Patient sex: F
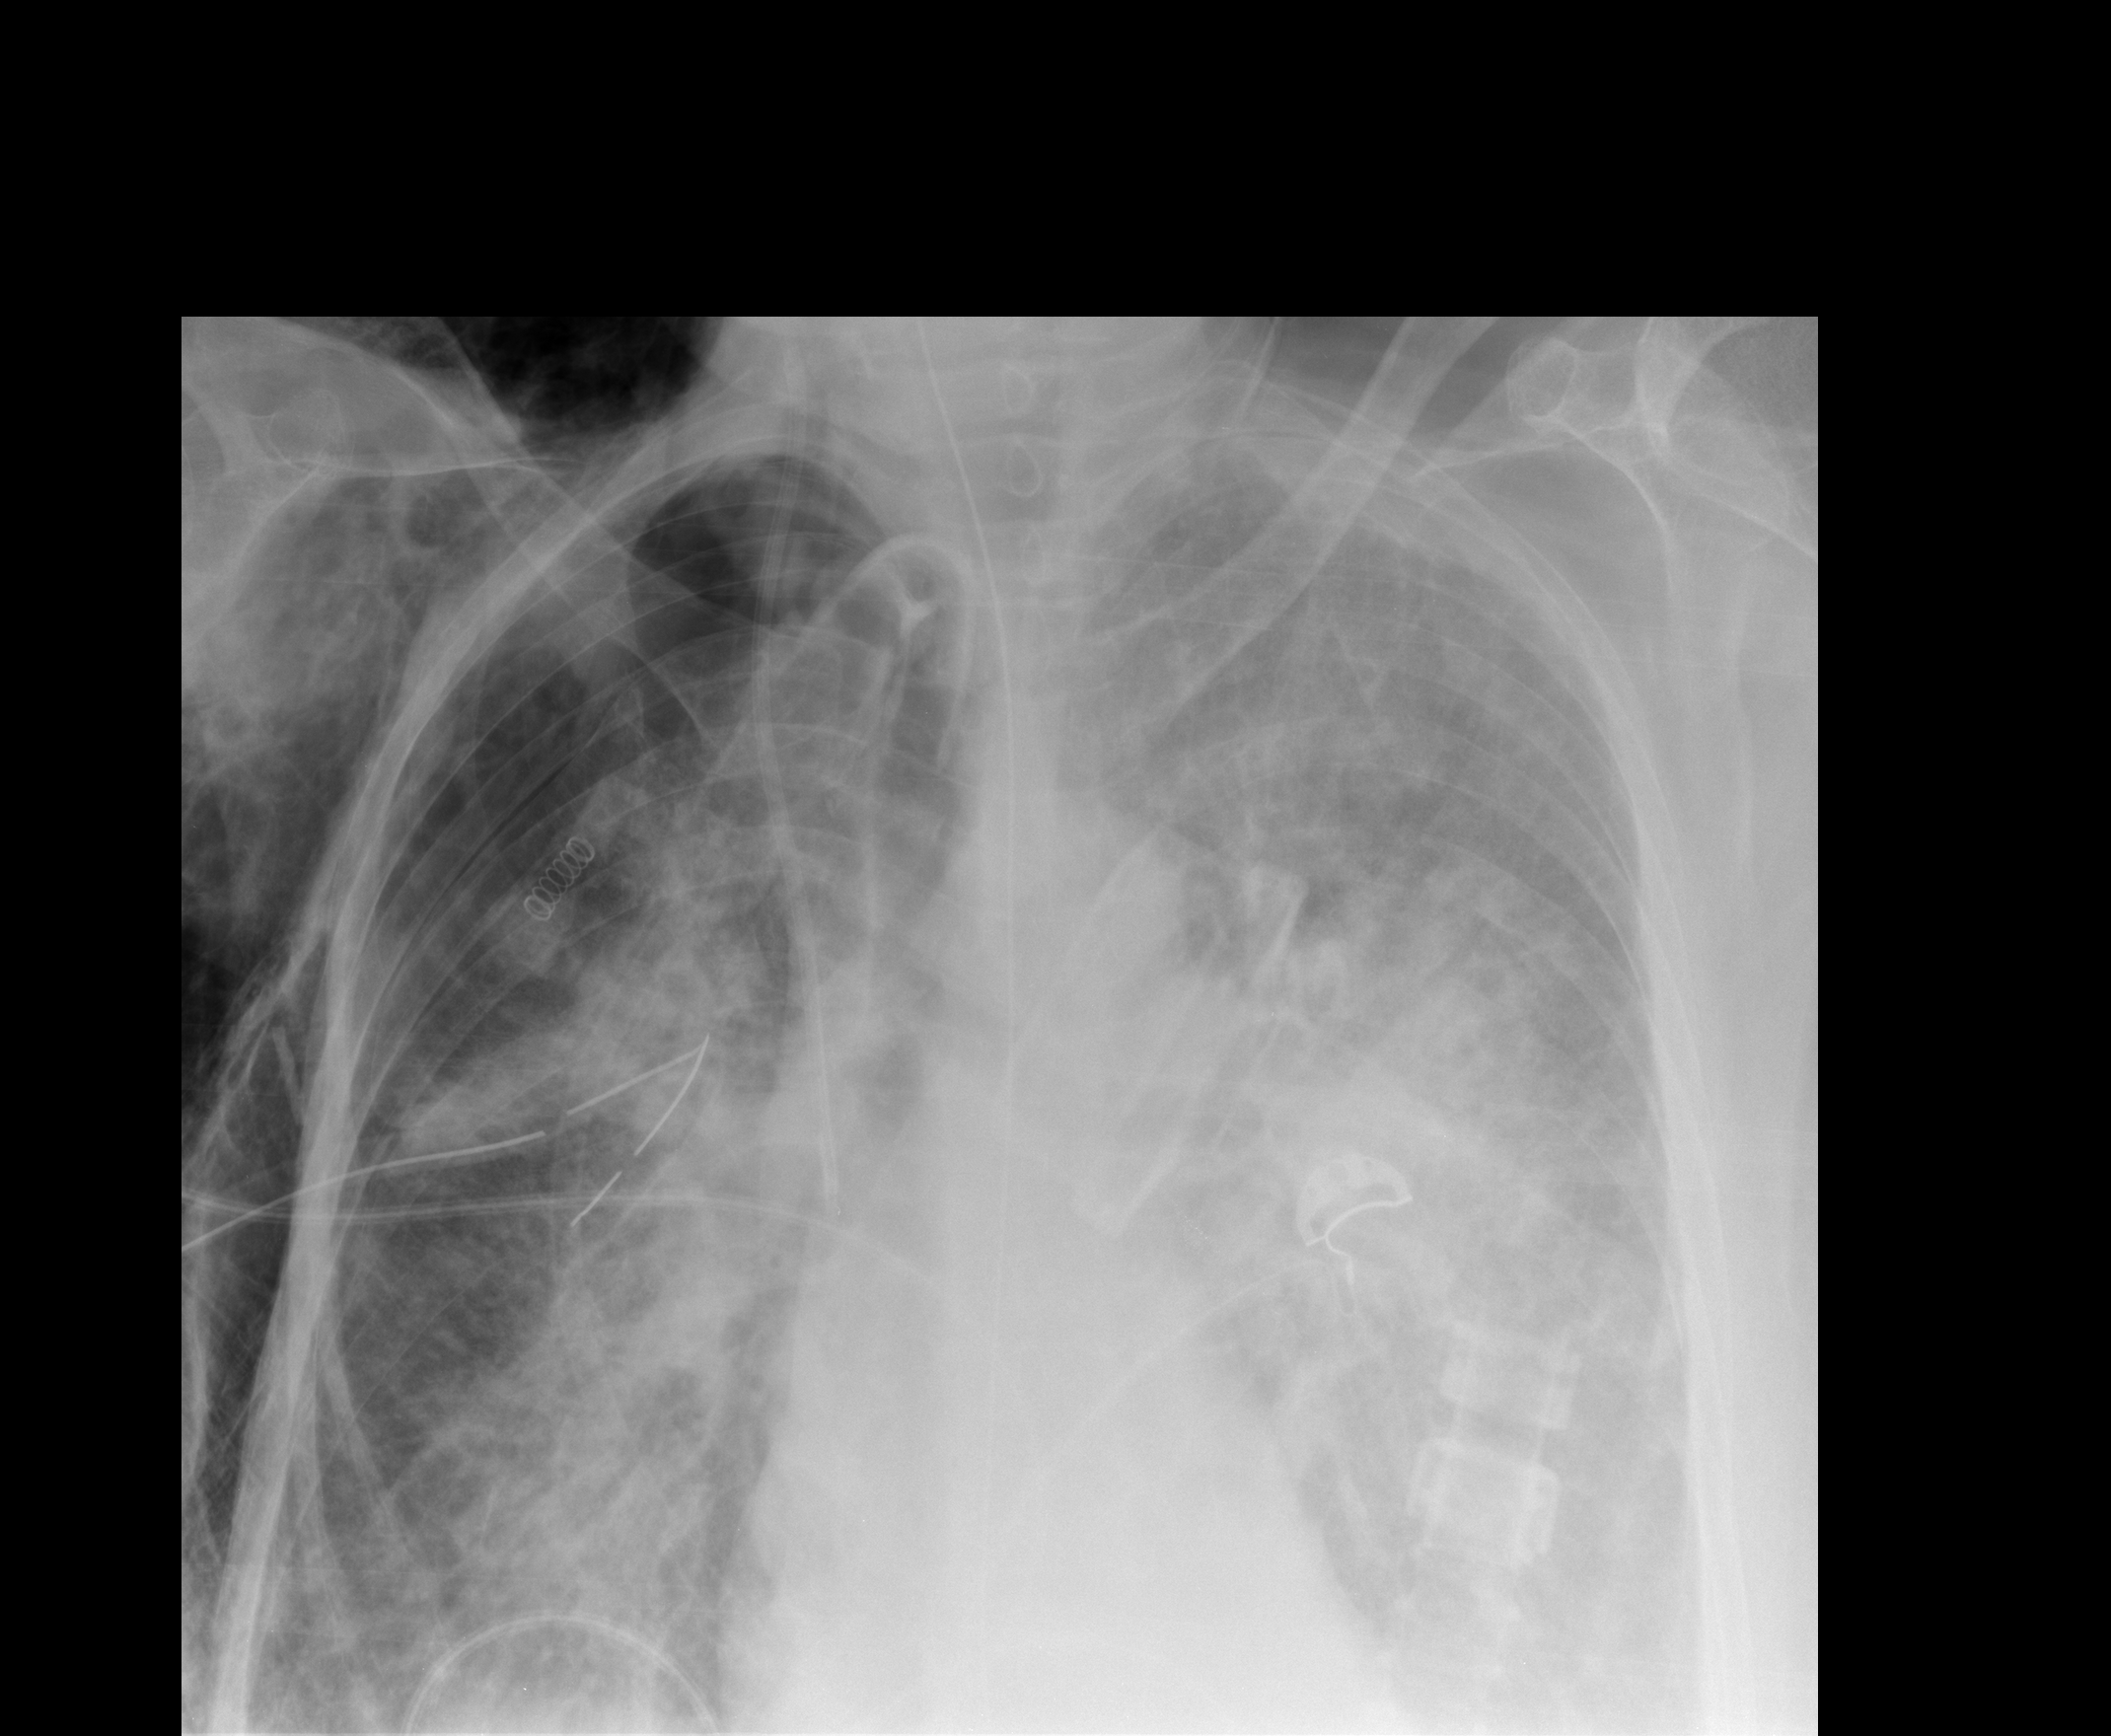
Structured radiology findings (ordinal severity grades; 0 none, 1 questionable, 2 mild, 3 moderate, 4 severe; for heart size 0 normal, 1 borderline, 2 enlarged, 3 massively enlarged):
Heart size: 0
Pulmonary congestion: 3
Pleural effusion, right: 3
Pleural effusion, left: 4
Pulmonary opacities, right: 3
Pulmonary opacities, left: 3
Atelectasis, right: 3
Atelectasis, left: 3